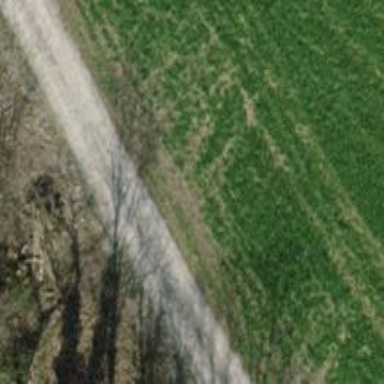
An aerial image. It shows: Gravel track with grade 2 quality.